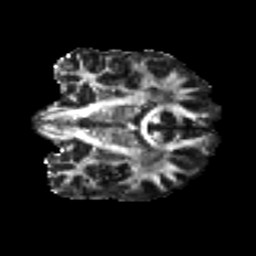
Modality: FA
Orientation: coronal
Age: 46
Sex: male
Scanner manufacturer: ge
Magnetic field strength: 3 T
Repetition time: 7.8 s
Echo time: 0.061 s